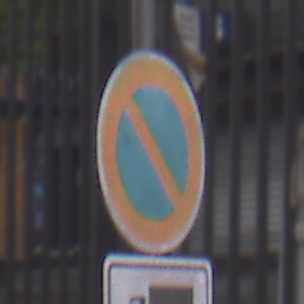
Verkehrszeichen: EingeschraenktesHalteverbot
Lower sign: HinweisDurchSinnbild7
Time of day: MorningAfternoon
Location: Outdoor (Urban)
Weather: Overcast
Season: NotSpecified
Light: Natural